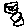
Label: flower